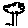
Label: tree